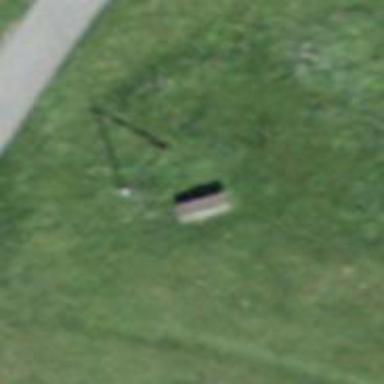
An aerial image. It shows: Bench for seating.